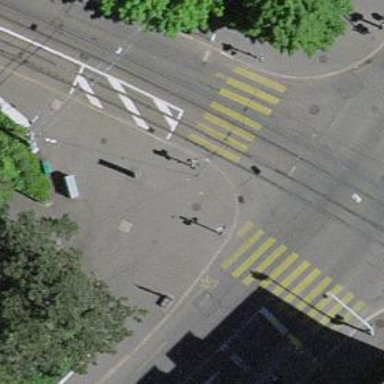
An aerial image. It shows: Tram platform with shelter. This is public transport platform for trams.